Question: I am trying to create a nested side menu for a CN1 application, similar to the one in the screenshot.
For the nested sidemenu to work, I image it has to stay open when the user presses a command of a dropdown list , so that he/ she can choose an option.
But the CN1 sidemenu appears to close every time and I couldn't find a workaround.
One approach I was trying was to add an action event to the "hamburger menu ", but this doesn't seem to work.
'''
Button sideBtn = (Button)((BorderLayout)bar.getLayout()).getEast();
sideBtn.addActionListener(new ActionListener(){
@Override
public void actionPerformed(ActionEvent evt) {
Toolbar.setPermanentSideMenu(true);
};
'''
Neither does adding Toolbar.setPermanentSideMenu(true) to any other button's action event.
Anther approach I have in mind is to add hidden buttons to the sidemenu and repaint the toolbar when the button is clicked, but this still does not keep the sidemenu open and seems to be not very direct.
Is there anything more straightforward? What would be the best approach?
Thanks in advance for any kind response.
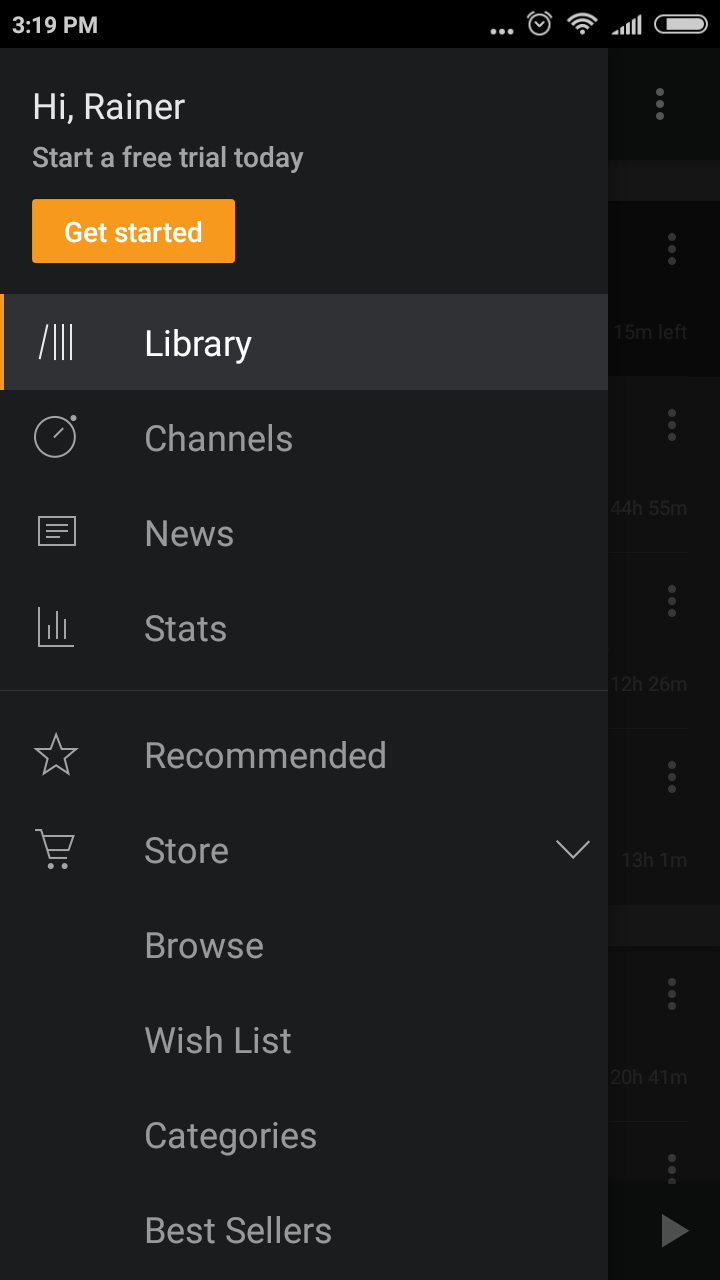
Answer: The 'setPermanentSideMenu' method is designed for tablets and not for what you are trying to do. Toggling it after the 'init(Object)' method was invoked doesn't make sense and might break your app.
You didn't list how you added the button to the side menu but adding it using 'addComponentToSideMenu(Component)' should work (notice I didn't use the version that accepts a 'Command').